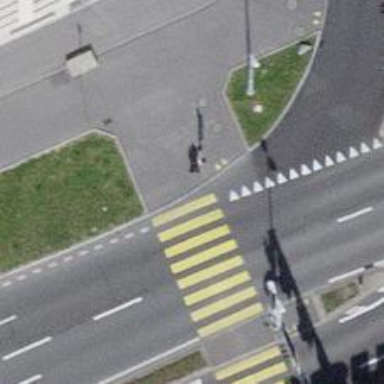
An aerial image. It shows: Kerb barrier.